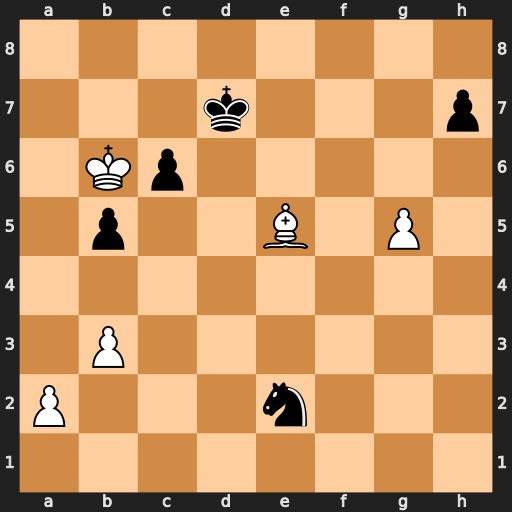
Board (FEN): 8/3k3p/1Kp5/1p2B1P1/8/1P6/P3n3/8
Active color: w
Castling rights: -
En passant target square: -
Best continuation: a4 bxa4 bxa4